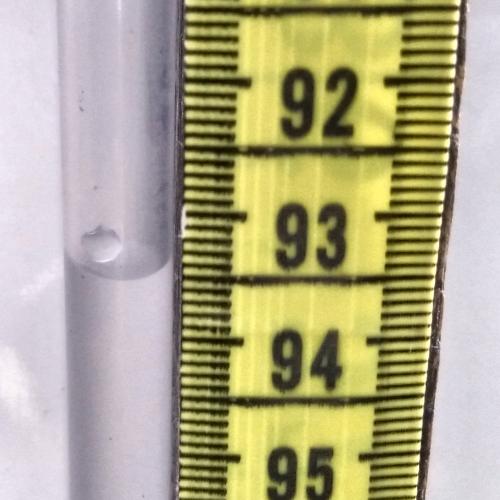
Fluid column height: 93.5 cm